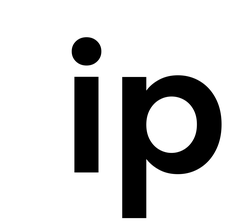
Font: Poppins-SemiBold